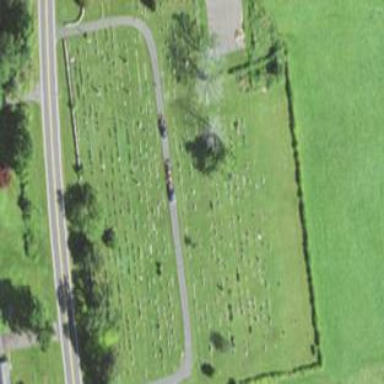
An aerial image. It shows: Cemetery area categorized as cemetery.